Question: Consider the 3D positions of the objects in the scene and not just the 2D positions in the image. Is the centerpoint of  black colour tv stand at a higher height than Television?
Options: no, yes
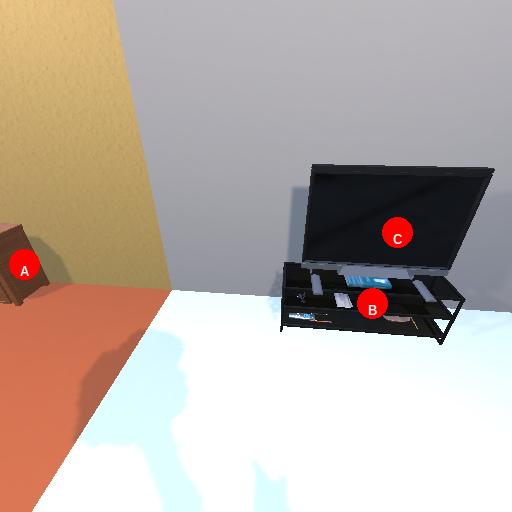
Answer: no